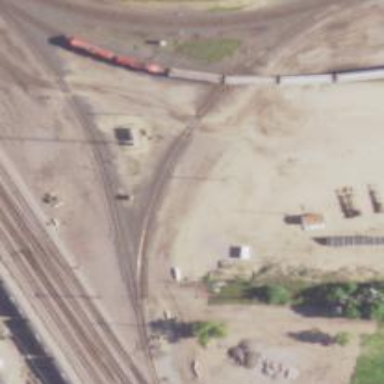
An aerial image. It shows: Railway spur service.